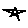
Label: star